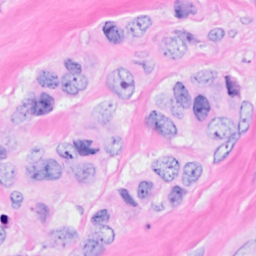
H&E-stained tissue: Breast